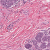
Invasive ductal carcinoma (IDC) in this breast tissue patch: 0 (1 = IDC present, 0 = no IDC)